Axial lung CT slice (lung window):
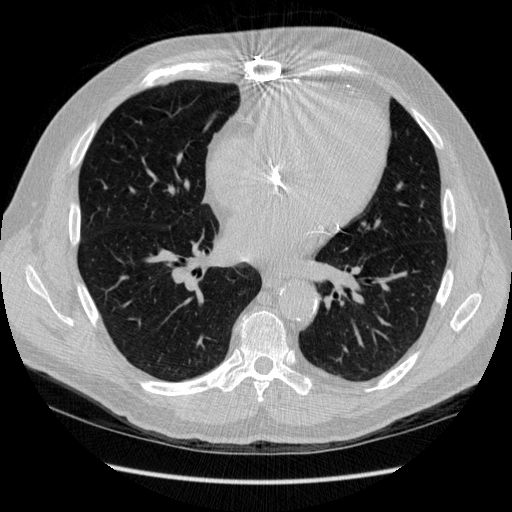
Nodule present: no